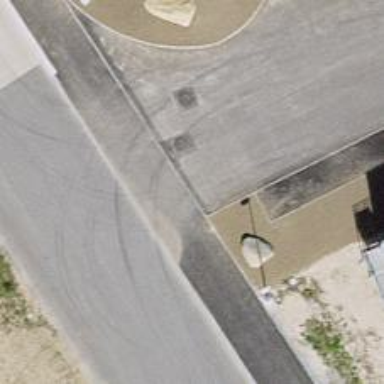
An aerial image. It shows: Bollard barrier.